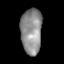
Tissue: skin
Cell type: Epithelial cells
Senescence score: 0.8095
Nuclear area (px): 935
Mean DAPI intensity: 142.689